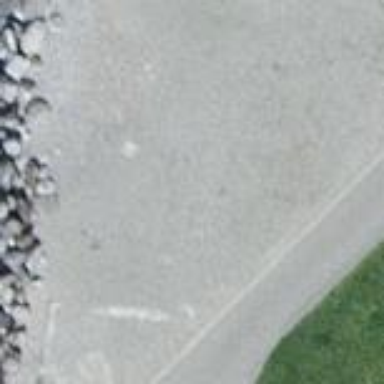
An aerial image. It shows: Pebblestone beach.